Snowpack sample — Loveland Pass, Silver Plume, Colorado, USA (2/11/26, 12:00 PM MST)
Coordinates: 39.663, -105.886
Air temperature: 35 °F
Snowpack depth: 82 cm
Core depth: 10 cm
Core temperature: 17.6 °F
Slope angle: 13°, slope face: 12°
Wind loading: high
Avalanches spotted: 1
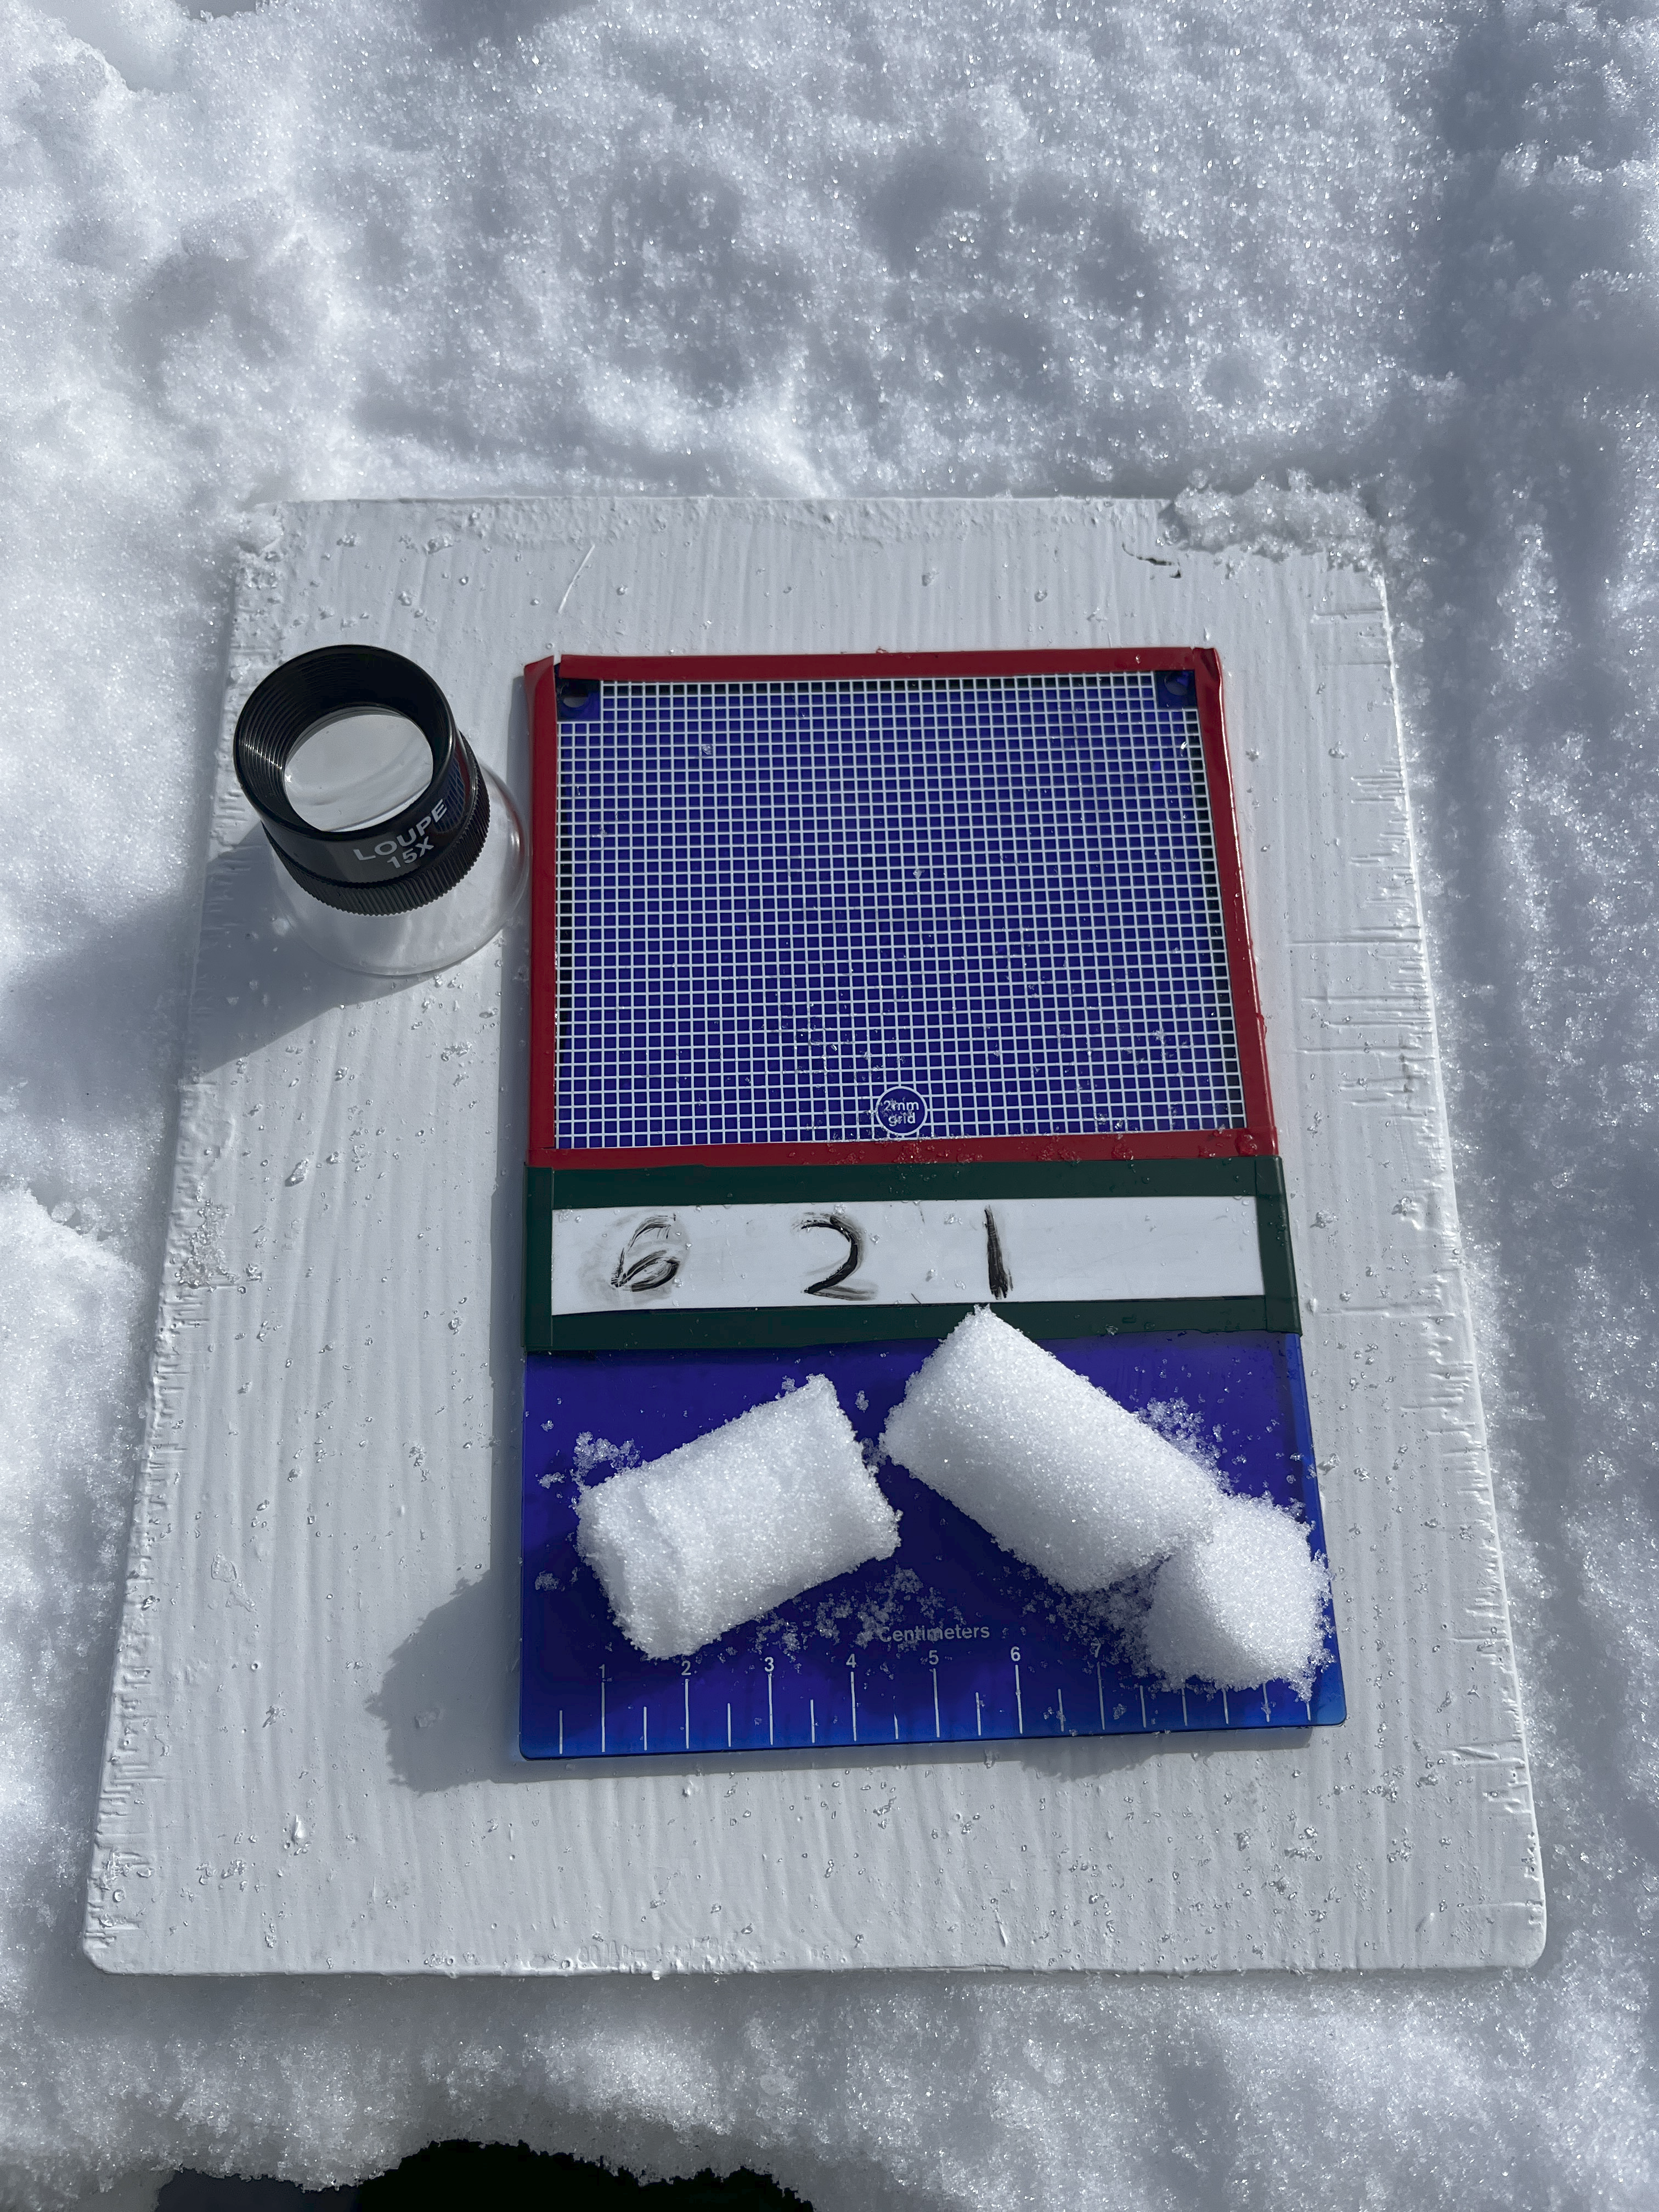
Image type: crystal_card
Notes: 1 small avalanche spotted on the north side of the bowl, lots of wind loading